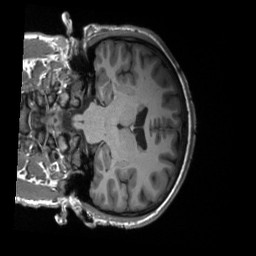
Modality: T1w
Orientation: coronal
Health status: healthy
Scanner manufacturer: siemens
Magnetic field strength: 3 T
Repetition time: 2.3 s
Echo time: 0.00228 s